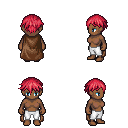
a pixel art fantasy rpg character, female body template, human, dark skin, brown cape, white pants, ruby red short bangs hairstyle, four views (front, back, left, right), 2x2 character sprite sheet, small pixel art, hard edges, no anti-aliasing